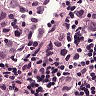
Metastatic tissue present: yes